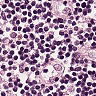
Metastatic tissue present: no